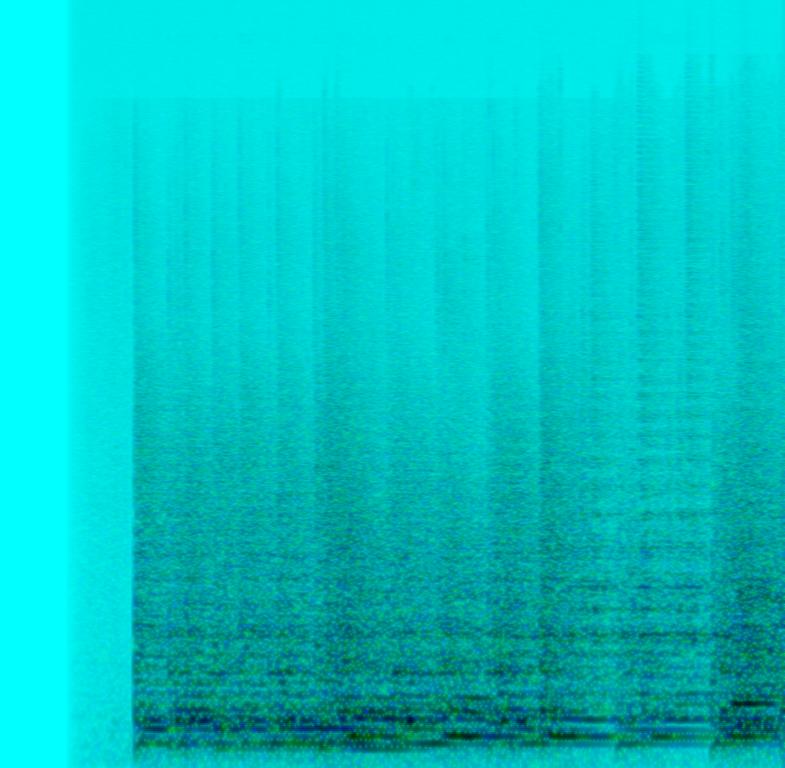
In this piece a timpani takes a strong loud position before other orchestral instruments are entering the musical composition. Brasses, flutes and strings are playing a rising rhythmical melody creating tension. This song may be playing in a classical chamber concert or in a scene of a superhero movie.